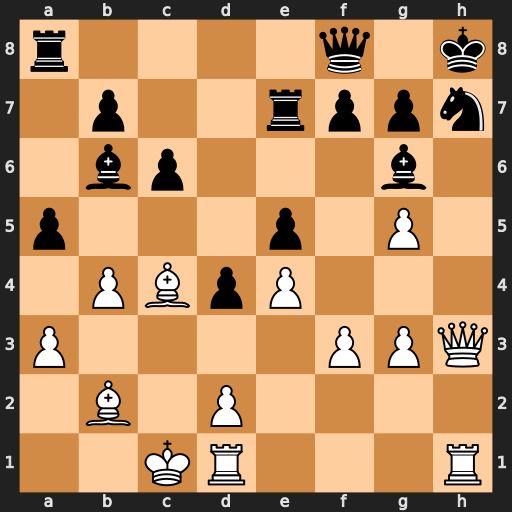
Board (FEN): r4q1k/1p2rppn/1bp3b1/p3p1P1/1PBpP3/P4PPQ/1B1P4/2KR3R
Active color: w
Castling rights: -
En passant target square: -
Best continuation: f4 exf4 gxf4